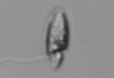
Label: Katodinium_or_Torodinium